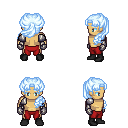
a pixel art fantasy rpg character, male body template, human, tanned skin, steel arm armor, red pants, white cyan princess hairstyle, metal gloves, black shoes, four views (front, back, left, right), 2x2 character sprite sheet, small pixel art, hard edges, no anti-aliasing